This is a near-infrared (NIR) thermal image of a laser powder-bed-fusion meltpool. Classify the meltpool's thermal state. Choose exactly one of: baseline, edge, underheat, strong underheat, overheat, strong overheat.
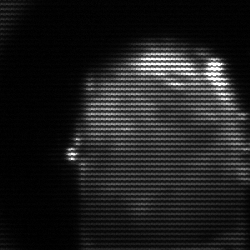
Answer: baseline